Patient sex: M
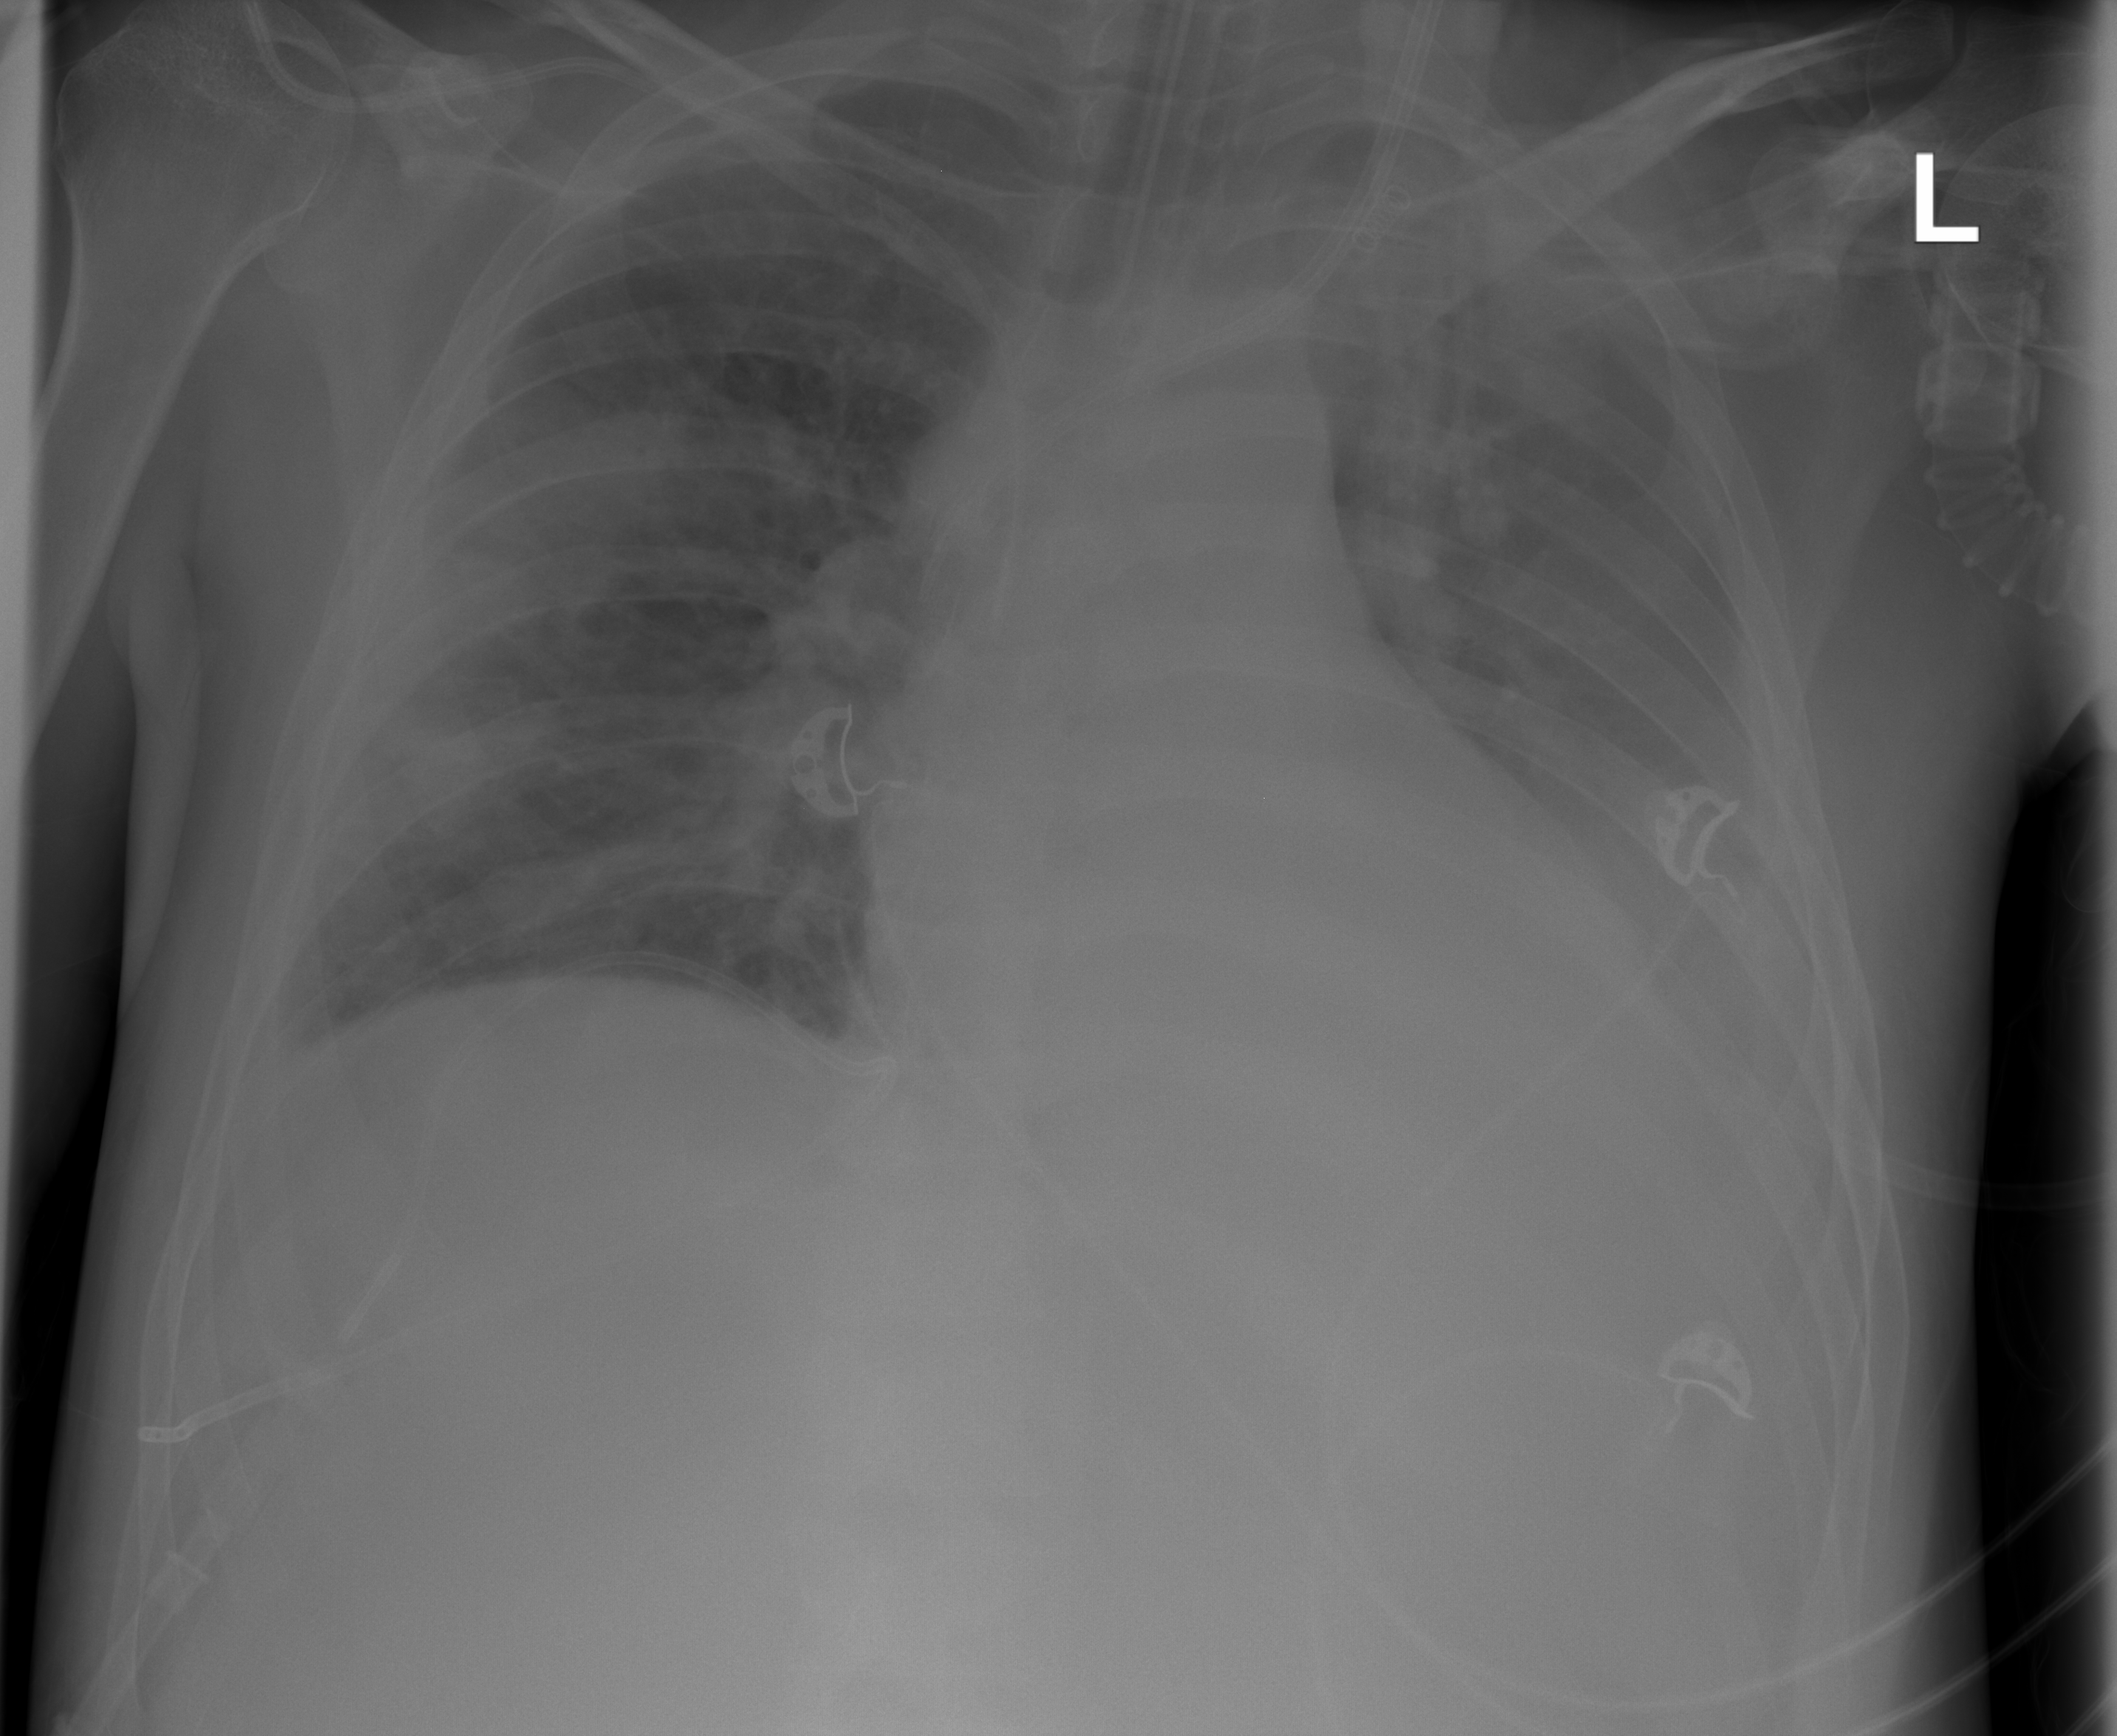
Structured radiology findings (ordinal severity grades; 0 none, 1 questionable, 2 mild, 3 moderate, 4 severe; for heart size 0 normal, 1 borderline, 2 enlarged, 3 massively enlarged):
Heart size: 2
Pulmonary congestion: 0
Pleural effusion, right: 2
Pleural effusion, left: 3
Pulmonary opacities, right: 2
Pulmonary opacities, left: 2
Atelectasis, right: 2
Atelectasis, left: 3